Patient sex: M
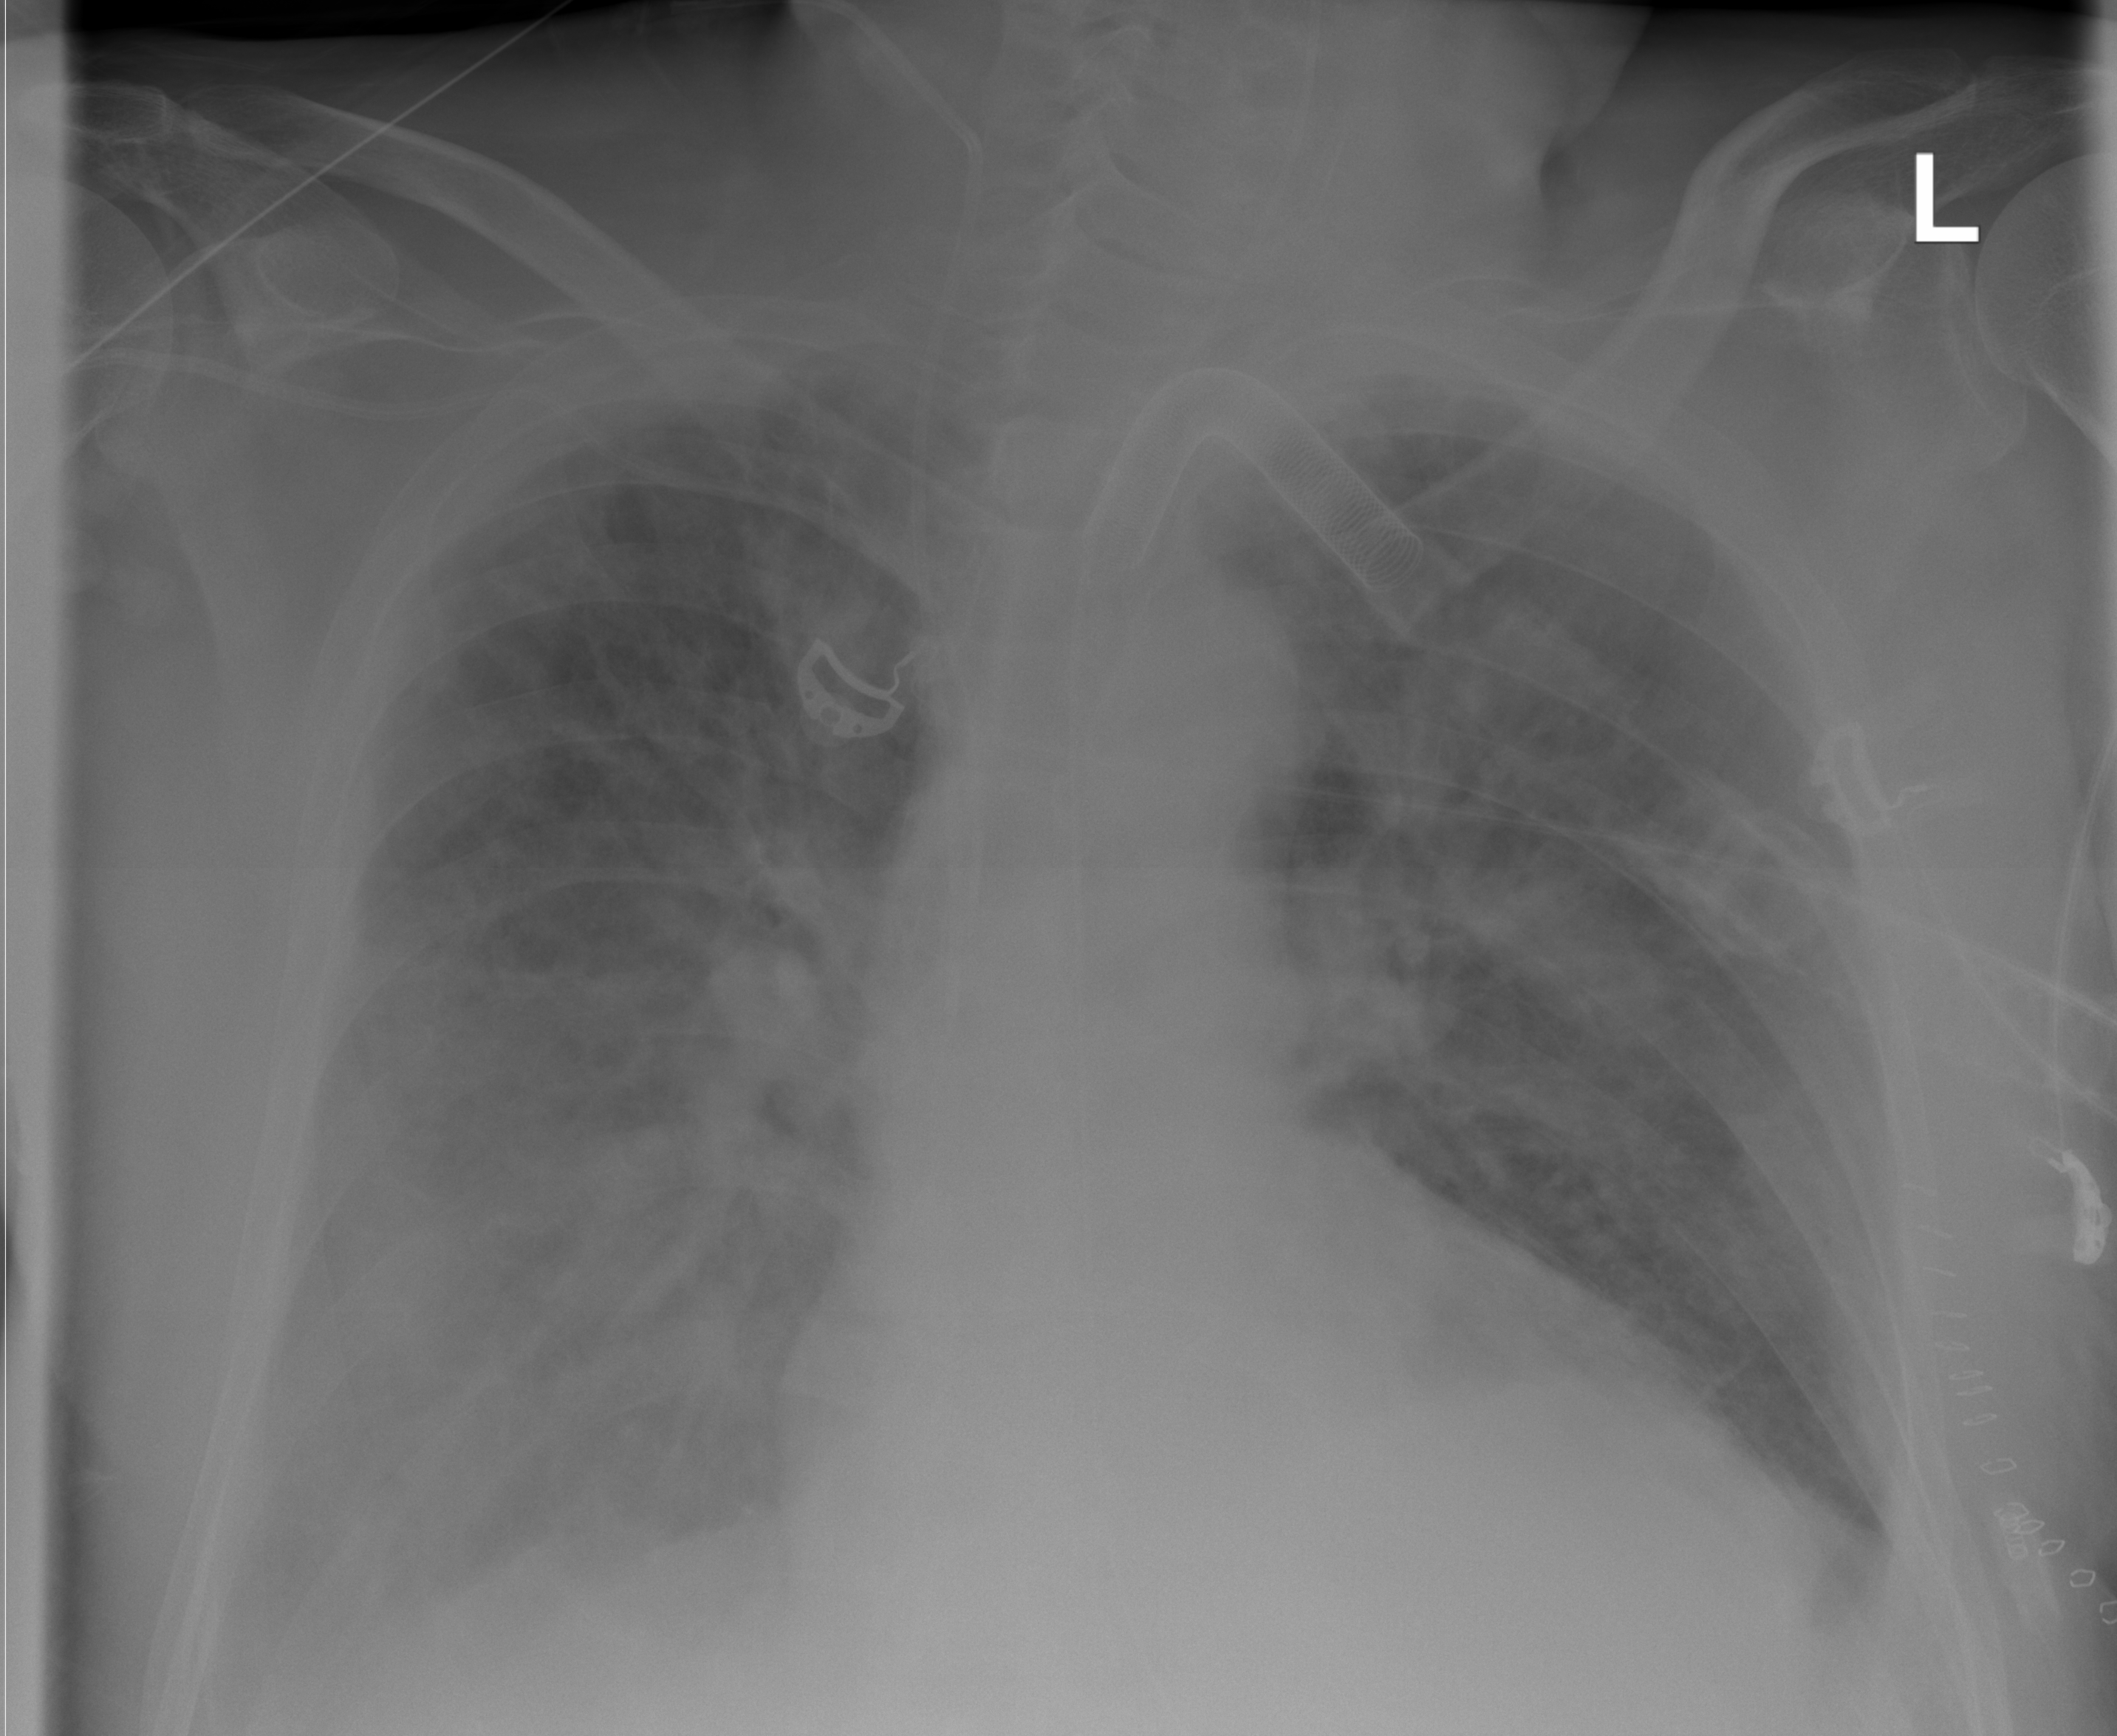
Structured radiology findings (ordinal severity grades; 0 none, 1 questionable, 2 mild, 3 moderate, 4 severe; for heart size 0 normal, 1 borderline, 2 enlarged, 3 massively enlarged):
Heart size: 1
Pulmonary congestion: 3
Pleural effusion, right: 3
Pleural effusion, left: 2
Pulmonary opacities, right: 2
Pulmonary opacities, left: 2
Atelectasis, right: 0
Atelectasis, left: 0